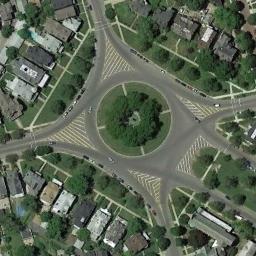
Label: roundabout